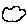
Label: cloud